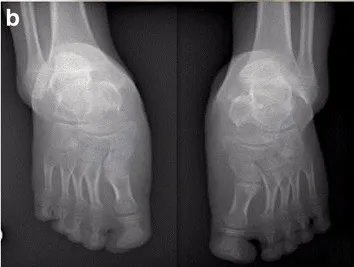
B. Metatarsal shortening and hypoplastic phalanges of all toes. Most notable is the thumb, which presents with valgus deviation of the last phalange.
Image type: radiology (x_ray)